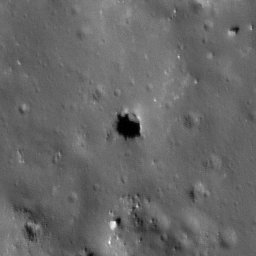
Pit: Wood T 1b
Host crater: Wood T
Host type: impact_melt
Lunar coordinates: latitude 43.886, longitude 235.761